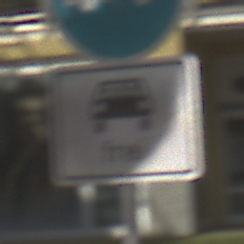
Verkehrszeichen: MehrfachbesetzePersonenkraftwagenFrei
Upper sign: Busssonderstreifen
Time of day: MorningAfternoon
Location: Outdoor (Urban)
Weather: PartlyCloudy
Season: NotSpecified
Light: Natural